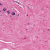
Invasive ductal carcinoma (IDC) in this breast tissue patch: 0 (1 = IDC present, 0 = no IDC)